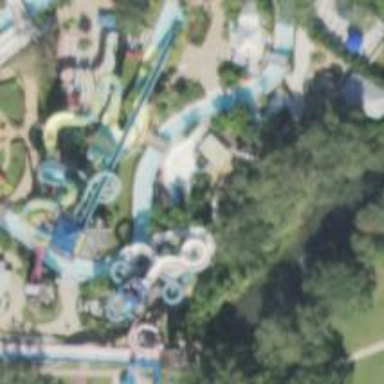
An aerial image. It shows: Water slide attraction.